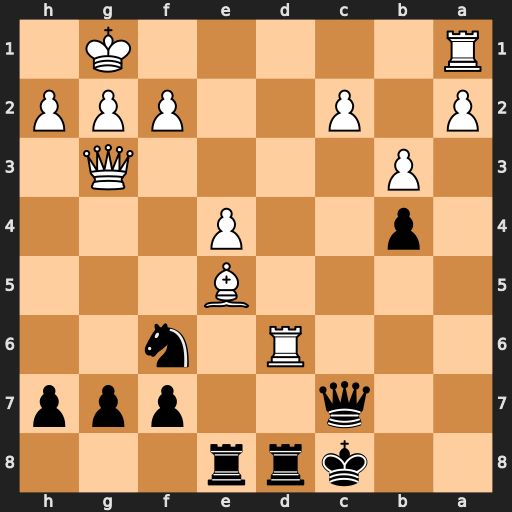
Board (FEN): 2krr3/2q2ppp/3R1n2/4B3/1p2P3/1P4Q1/P1P2PPP/R5K1
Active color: b
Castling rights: -
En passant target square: -
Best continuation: Rxe5 Rxd8+ Kxd8